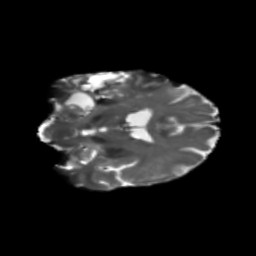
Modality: T2w
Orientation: coronal
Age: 58
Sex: female
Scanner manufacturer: siemens
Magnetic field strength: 3 T
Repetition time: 5.25 s
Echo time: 0.08 s